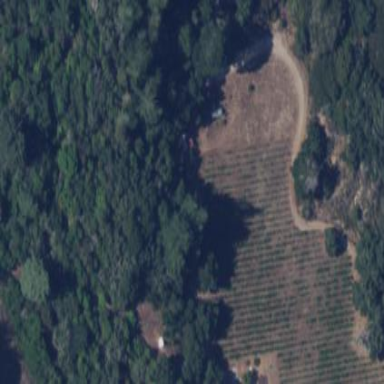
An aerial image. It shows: Vineyard with grape crops.